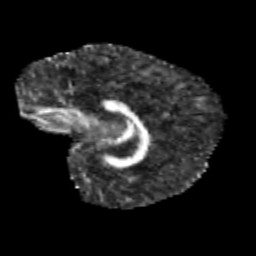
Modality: FA
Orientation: sagittal
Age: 12
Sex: male
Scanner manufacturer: siemens
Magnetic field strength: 3 T
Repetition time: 3.8 s
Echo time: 0.07 s